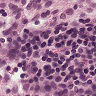
Metastatic tissue present: no